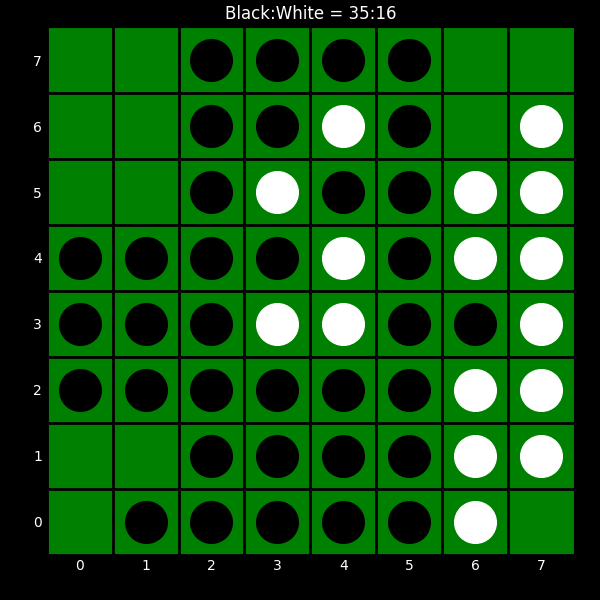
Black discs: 35
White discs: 16